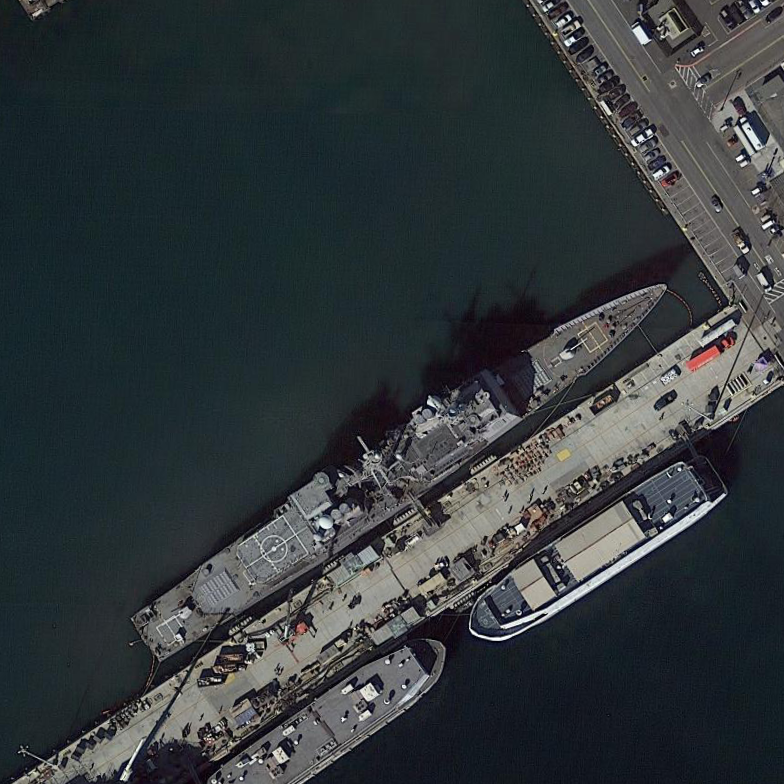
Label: cruiser